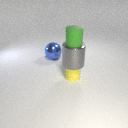
large gray metal cylinder below small green rubber cylinder